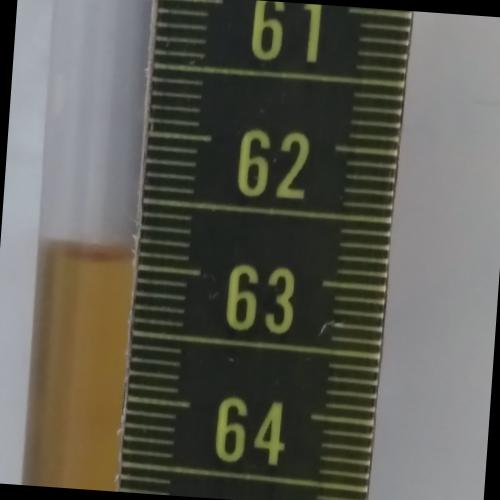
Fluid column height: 63.0 cm